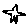
Label: star